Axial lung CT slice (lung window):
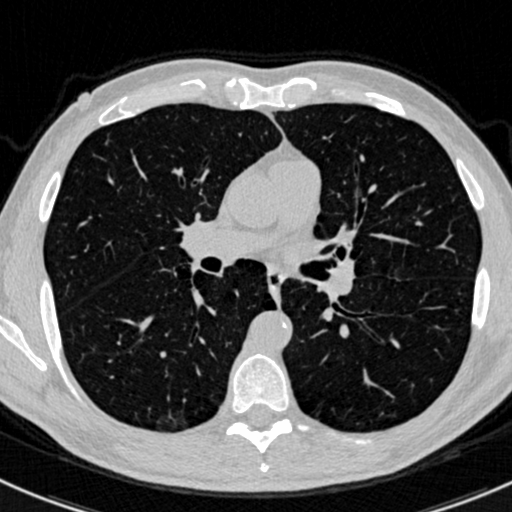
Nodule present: no